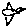
Label: bird